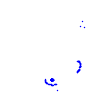
Particle: proton